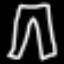
Label: pants